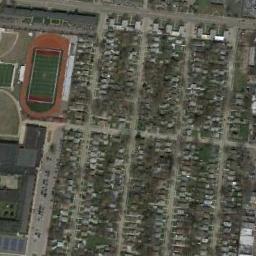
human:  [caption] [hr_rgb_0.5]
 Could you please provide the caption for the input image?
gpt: There are many trees near the ground track field .

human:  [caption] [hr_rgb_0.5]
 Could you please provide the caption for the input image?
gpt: The ground track field is next to a residential area .

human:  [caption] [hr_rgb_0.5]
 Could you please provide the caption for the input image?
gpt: A track and field is built in the middle of a residential area, Surrounded by a lot of vegetation .

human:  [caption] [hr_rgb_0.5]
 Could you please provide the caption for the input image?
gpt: Part of the track is not covered with green .

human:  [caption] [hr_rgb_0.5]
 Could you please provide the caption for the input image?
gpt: There are many buildings beside the ground track field with a red track .